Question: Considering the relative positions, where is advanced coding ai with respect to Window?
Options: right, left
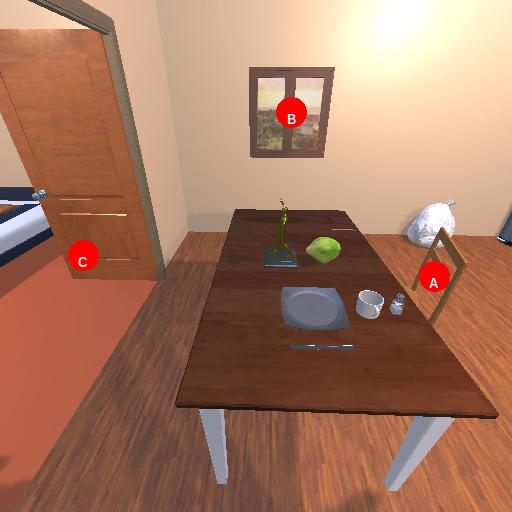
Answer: right